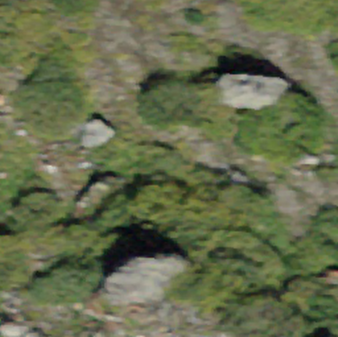
Label: bouldering_area